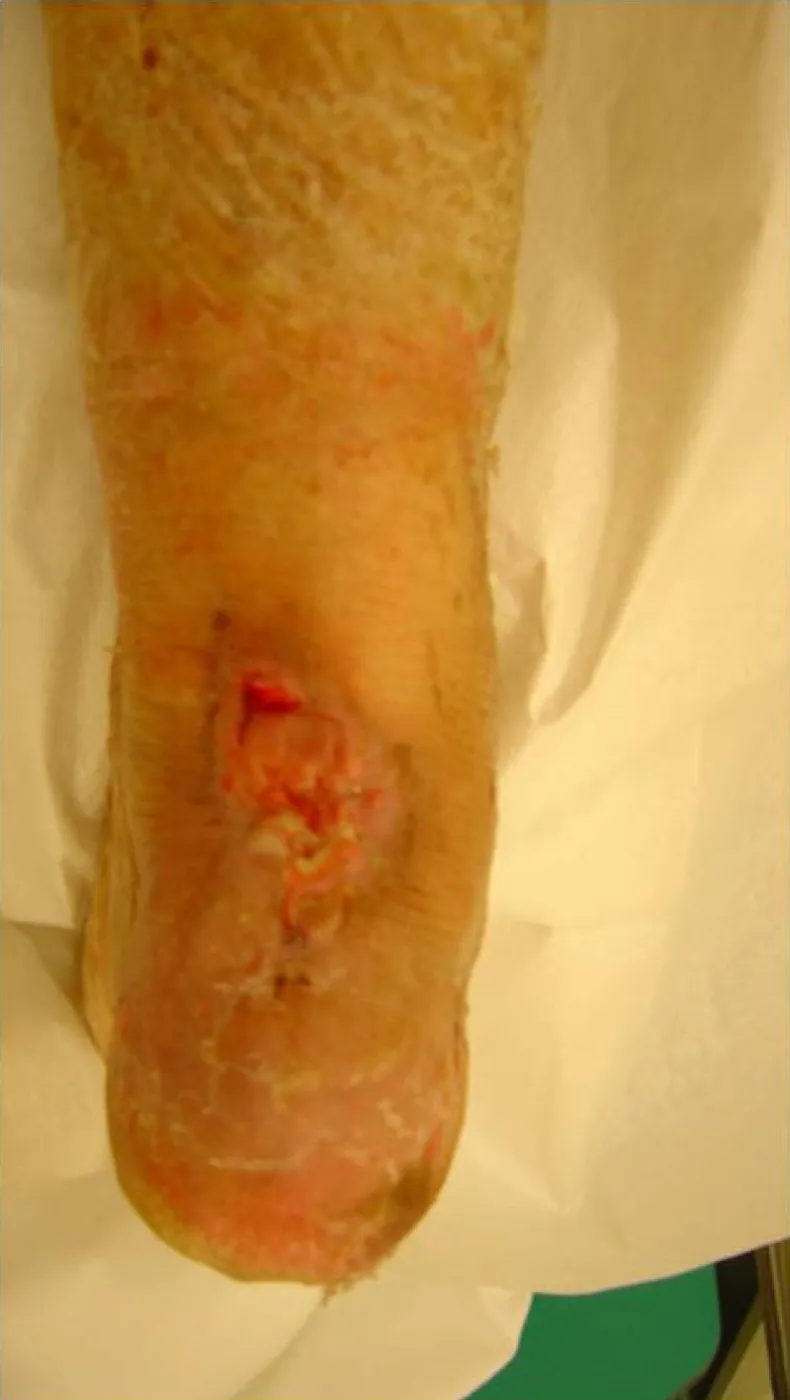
Wound before final coverage, eight weeks post op.
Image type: medical_photograph (skin_photograph)